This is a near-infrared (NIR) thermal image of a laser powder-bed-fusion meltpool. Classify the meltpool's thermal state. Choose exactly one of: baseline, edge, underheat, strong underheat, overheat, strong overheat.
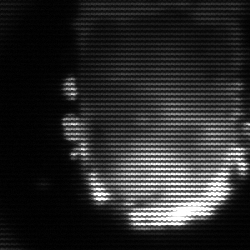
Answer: baseline